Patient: sex M, age 47
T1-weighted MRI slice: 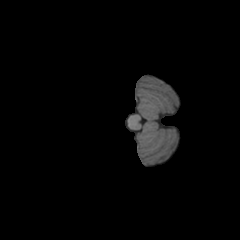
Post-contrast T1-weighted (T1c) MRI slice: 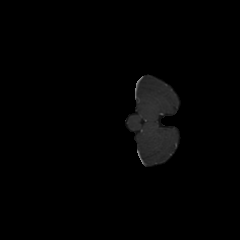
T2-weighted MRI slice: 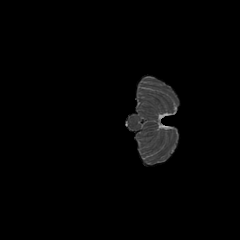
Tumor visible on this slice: no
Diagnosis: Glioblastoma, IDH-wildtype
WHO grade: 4